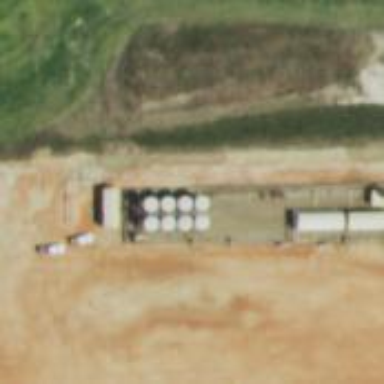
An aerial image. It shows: Storage tank with man-made structure.